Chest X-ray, AP view. Patient: 67 years old, sex F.
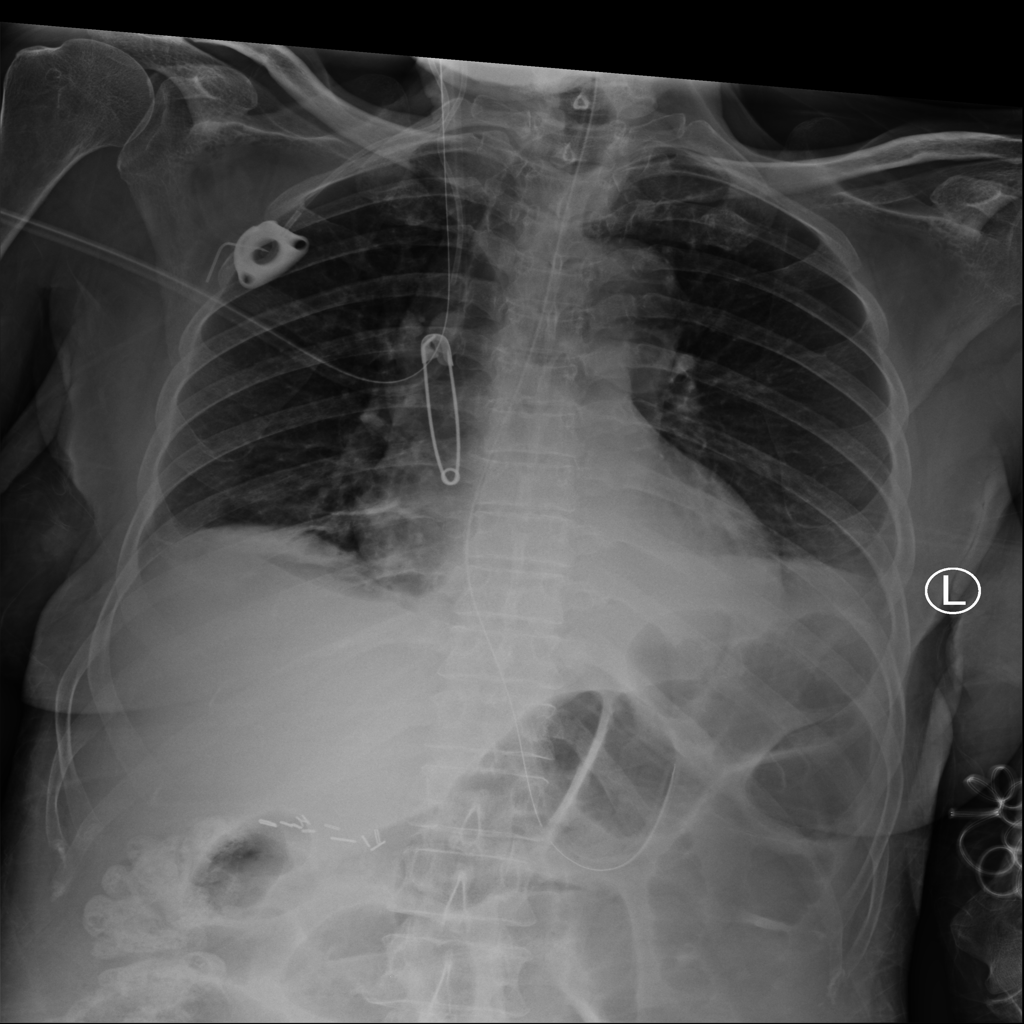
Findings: Atelectasis, Effusion